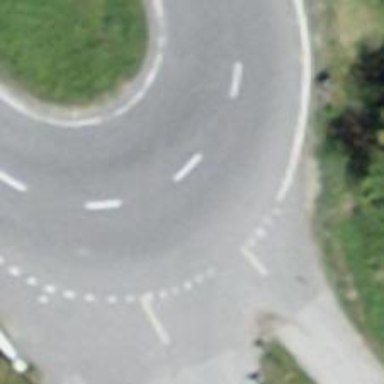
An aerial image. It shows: Tertiary road.